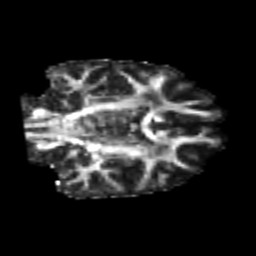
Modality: FA
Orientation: coronal
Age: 24
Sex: male
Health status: healthy
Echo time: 0.074 s